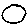
Label: moon